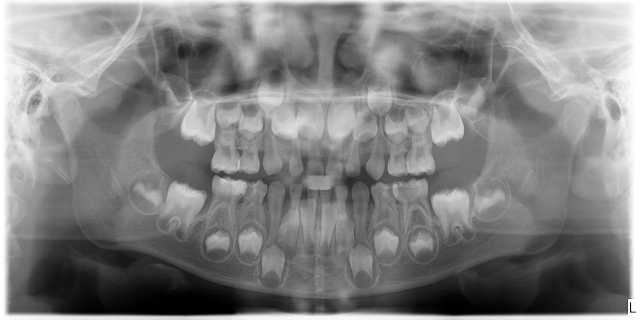
child